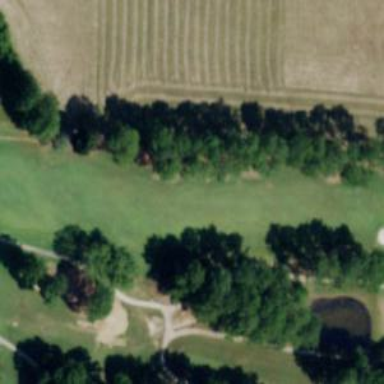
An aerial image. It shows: View of golf hole.